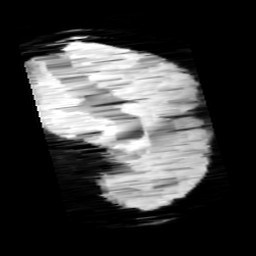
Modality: minIP
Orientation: sagittal
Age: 12
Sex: male
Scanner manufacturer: siemens
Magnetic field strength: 3 T
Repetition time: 0.027 s
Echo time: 0.02 s